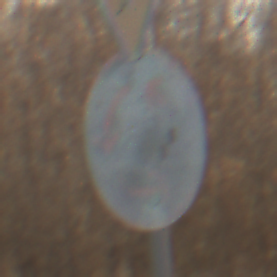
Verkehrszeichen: Kreisverkehr
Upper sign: VorfahrtGewaehren
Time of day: SunriseSunset
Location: Outdoor (Nature)
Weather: PartlyCloudy
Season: NotSpecified
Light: Natural